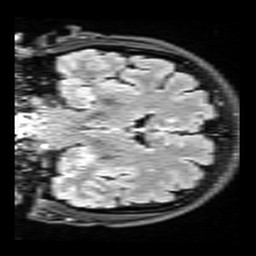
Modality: FLAIR
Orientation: coronal
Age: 42
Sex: female
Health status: healthy
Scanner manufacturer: siemens
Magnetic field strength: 3 T
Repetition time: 9 s
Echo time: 0.088 s